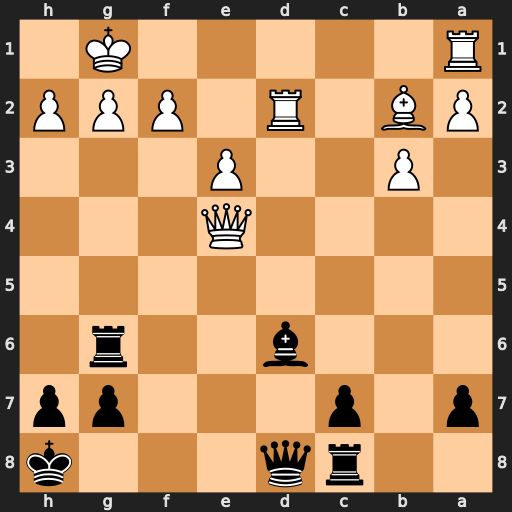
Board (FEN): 2rq3k/p1p3pp/3b2r1/8/4Q3/1P2P3/PB1R1PPP/R5K1
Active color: b
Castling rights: -
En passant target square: -
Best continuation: Bxh2+ Kxh2 Qxd2